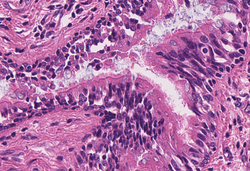
Tumor epithelial tissue: yes
Tumor-associated stroma tissue: yes
Normal tissue: no